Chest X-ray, PA view. Patient: 65 years old, sex F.
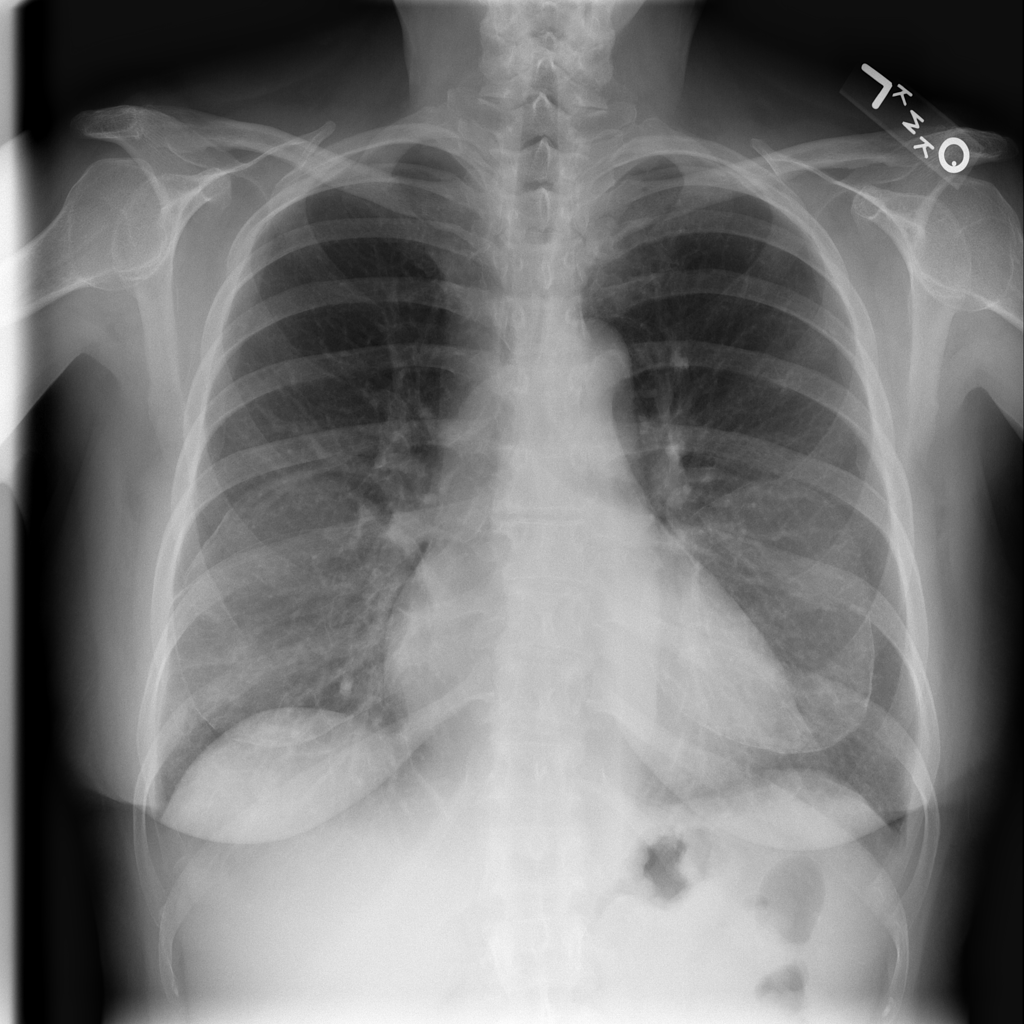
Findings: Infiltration